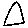
Label: triangle